Question: On our build system, we need to preserve multiple Xcode versions in order to also build older projects. We duplicate the Xcode app folder for every major Xcode release (from within Finder).
However, after duplicating the Xcode 6.1.1 folder, I couldn't start the app. After double-clicking on the duplicated folder (Xcode-6.1.1.app), it briefly showed the "Welcome" screen, then immediately closed it and showed an alert saying:
> /Applications/Xcode-6.1.1.app/Contents/Developer/Platforms/iPhoneSimulator.platform/Developer/SDKs/iPhoneSimulator.sdk/usr/lib/dyld_sim is not owned by root.
The original Xcode.app can be opened normally. I could reproduce this problem on both Mavericks and Yosemite.
Has anyone seen this? Any ideas how to make the duplicated Xcode working? Thanks!

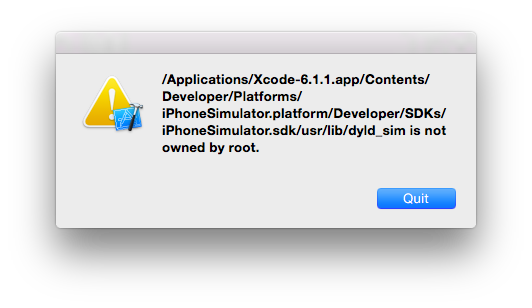
Answer: Open Terminal and just type this code
sudo xcode-select -switch /Applications/Xcode.app/Contents/Developer
enjoy multiple version of xcode :)